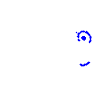
Particle: pion